Question: Below is my data set.

To find mean for entire column (Column Name: BP) I have achieved it using the below R code
'''
library(Sleuth3)
ex0112
View(ex0112)
mean(ex0112$BP)
'''
But how do I calculate the mean (of BP) for only the Regular Oil Diet?
I am new to R programming. Your help is highly appreciated
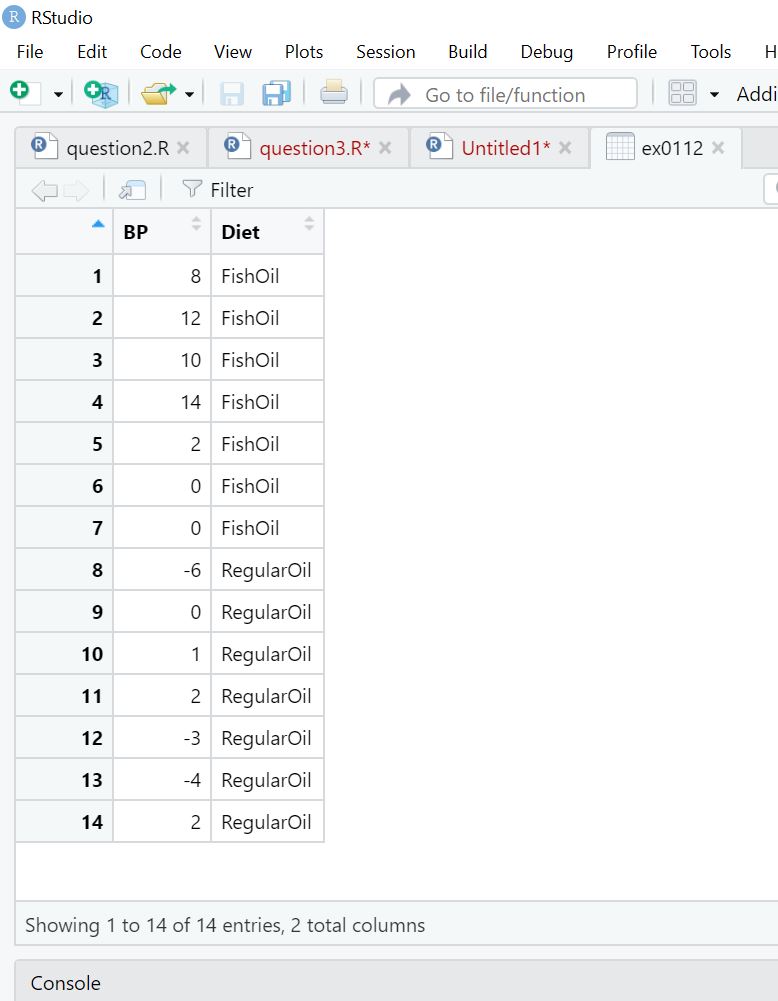
Answer: Maybe you can try the code below
'''
with(ex0112,tapply(BP,Diet,mean))
'''
---
If you are interested in 'RegularOil' only
'''
with(ex0112,tapply(BP,Diet,mean))["RegularOil"]
'''